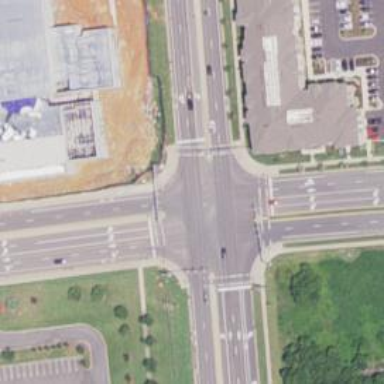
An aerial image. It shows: Crossing road.